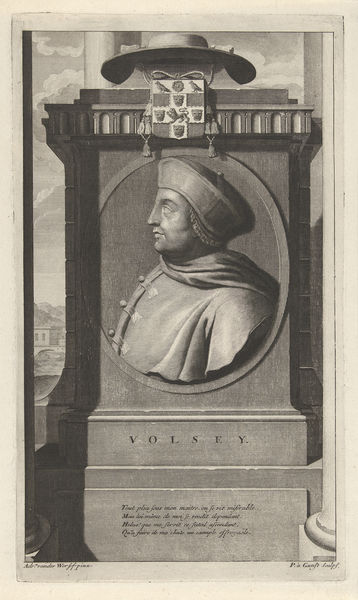
Titel: Portret van kardinaal Wolsey
Künstler: Pieter van Gunst
Standort: Amsterdam
Institution: Rijksmuseum
Schlagwörter: cardinal, columns, hat, priest, white, black, nose, portrait, print, profile, cloud, man, stone, head, drawing, oval, chin, mouth, scarf, bird, buttons, birds, monument, sculpture, statue, city, royal, cape, renaissance, inscription, english, coat of arms, crest, eye, shield, pedestal, round, lion, button, civil war, 19th century, buckle, 16th century, portret, royals, frog, memorial, poem, parlament, heraldry, writings, volsey, dentil, wolsey, reminder, remember, englisj, 16tb centu